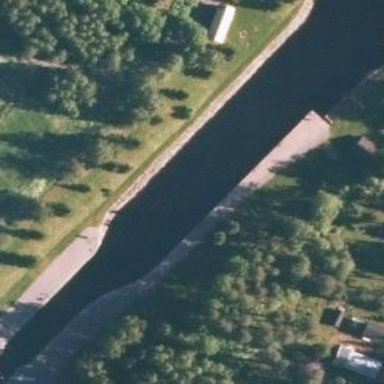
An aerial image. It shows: Canal of water flowing naturally.